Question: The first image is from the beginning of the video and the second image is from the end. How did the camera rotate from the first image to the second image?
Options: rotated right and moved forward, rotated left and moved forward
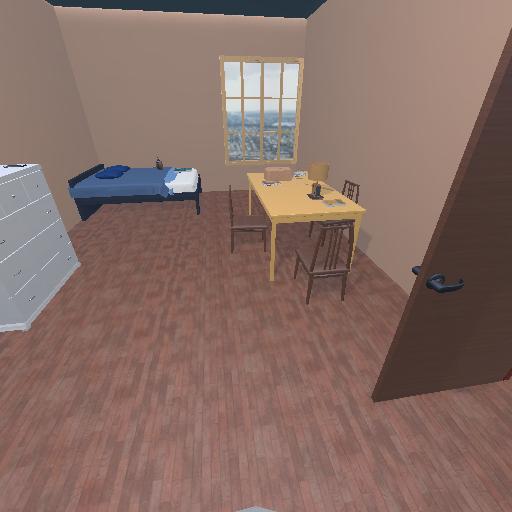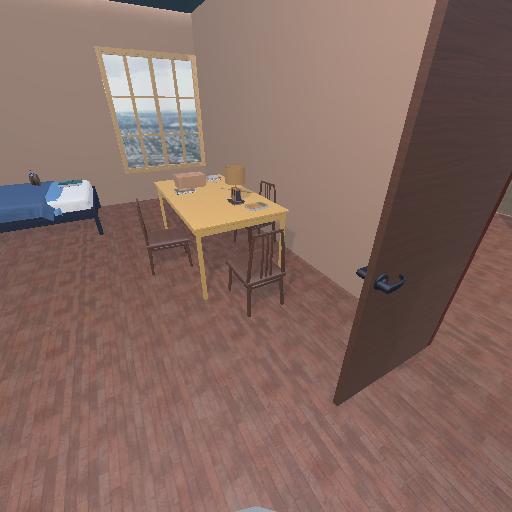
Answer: rotated right and moved forward